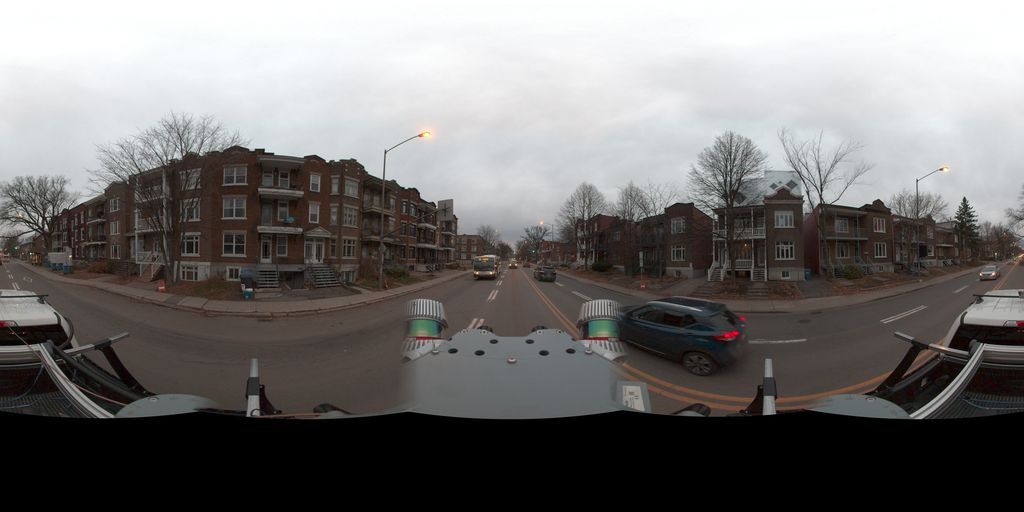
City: quebec_city